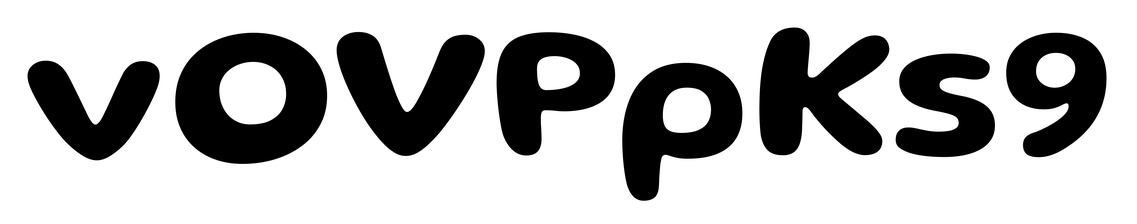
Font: Gluten_SemiBold